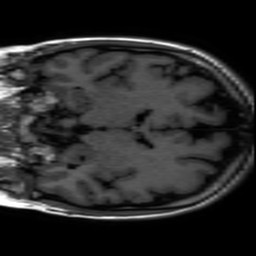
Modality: inplaneT1
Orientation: coronal
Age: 19
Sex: female
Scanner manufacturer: ge
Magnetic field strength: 3 T
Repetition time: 2.297 s
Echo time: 0.02273 s